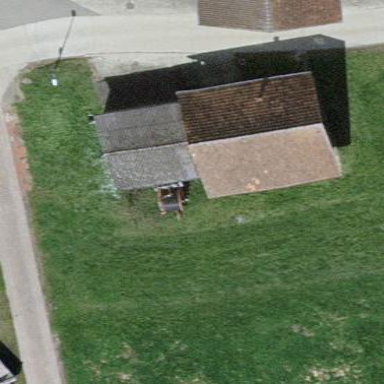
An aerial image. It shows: Farm building.